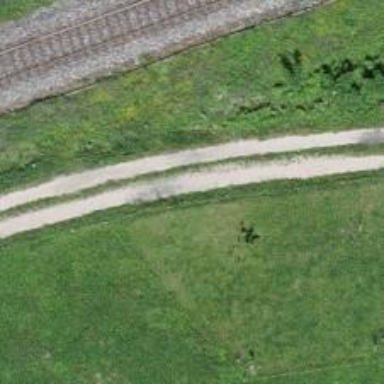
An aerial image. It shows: Track with grade 3 surface.